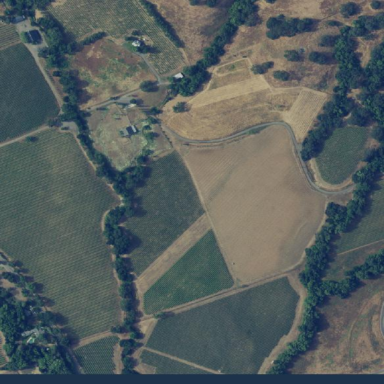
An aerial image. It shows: Vineyard where grapes are grown.